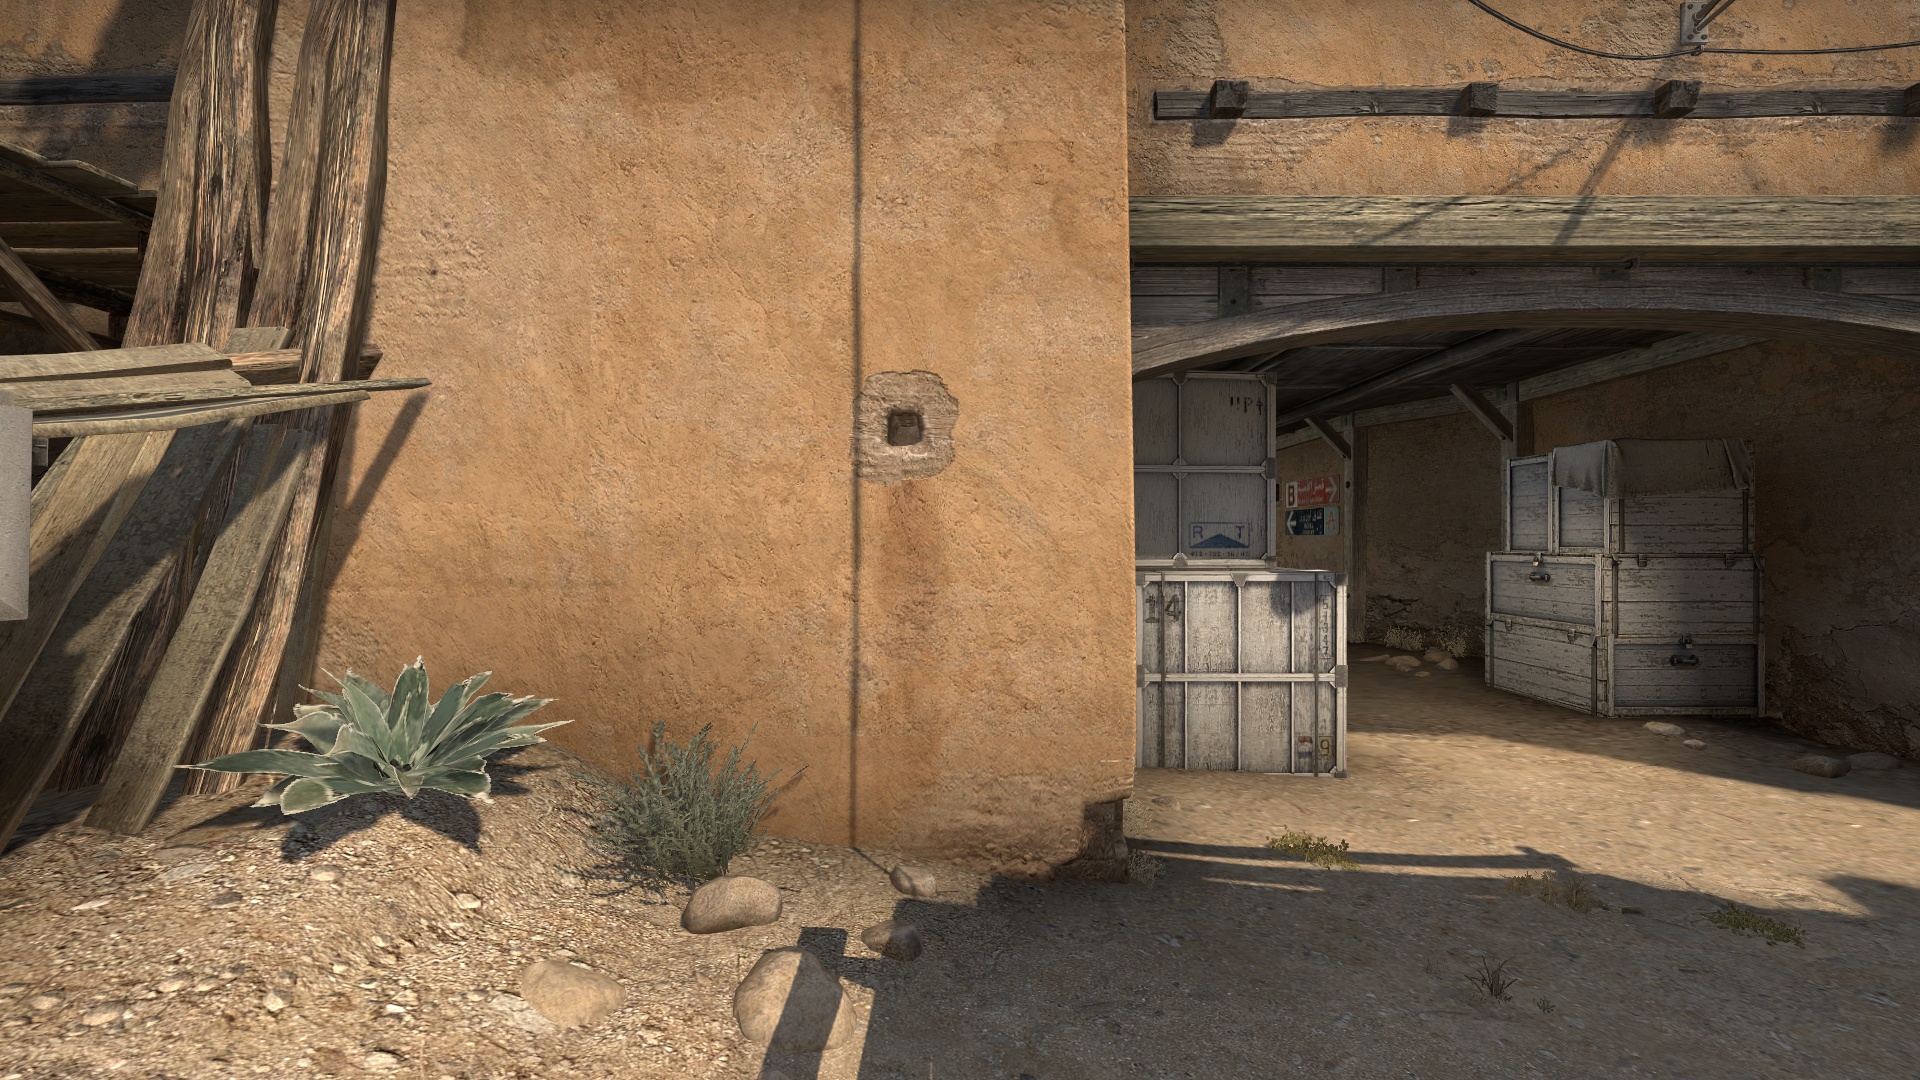
Map: de_dust2